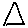
Label: triangle